Field crop: maize
Growth stage: 2
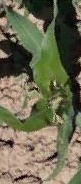
Species: maize